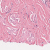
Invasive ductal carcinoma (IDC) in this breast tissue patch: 0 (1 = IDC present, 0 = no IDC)